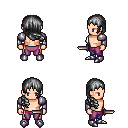
a pixel art fantasy rpg character, male body template, human, light skin, steel arm armor, magenta pants, gray right-swept hairstyle, metal boots, dagger, four views (front, back, left, right), 2x2 character sprite sheet, small pixel art, hard edges, no anti-aliasing